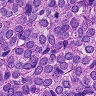
Metastatic tissue present: yes